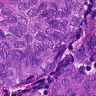
Metastatic tissue present: yes